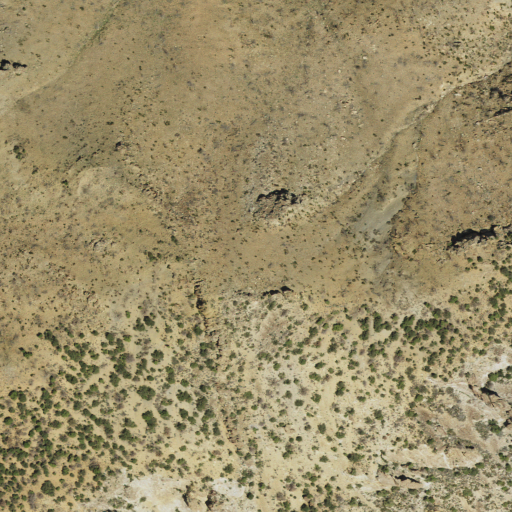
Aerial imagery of mountain in Utah named Cocks Comb containing evergreen forest and shrub